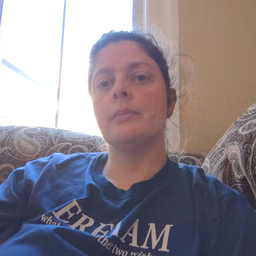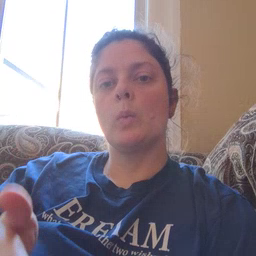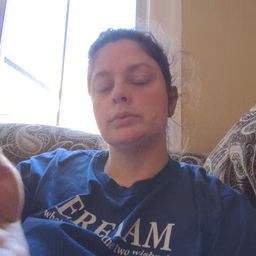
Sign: boat